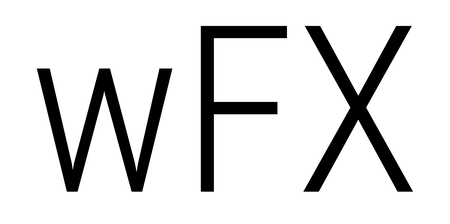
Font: Roboto_Condensed_Light